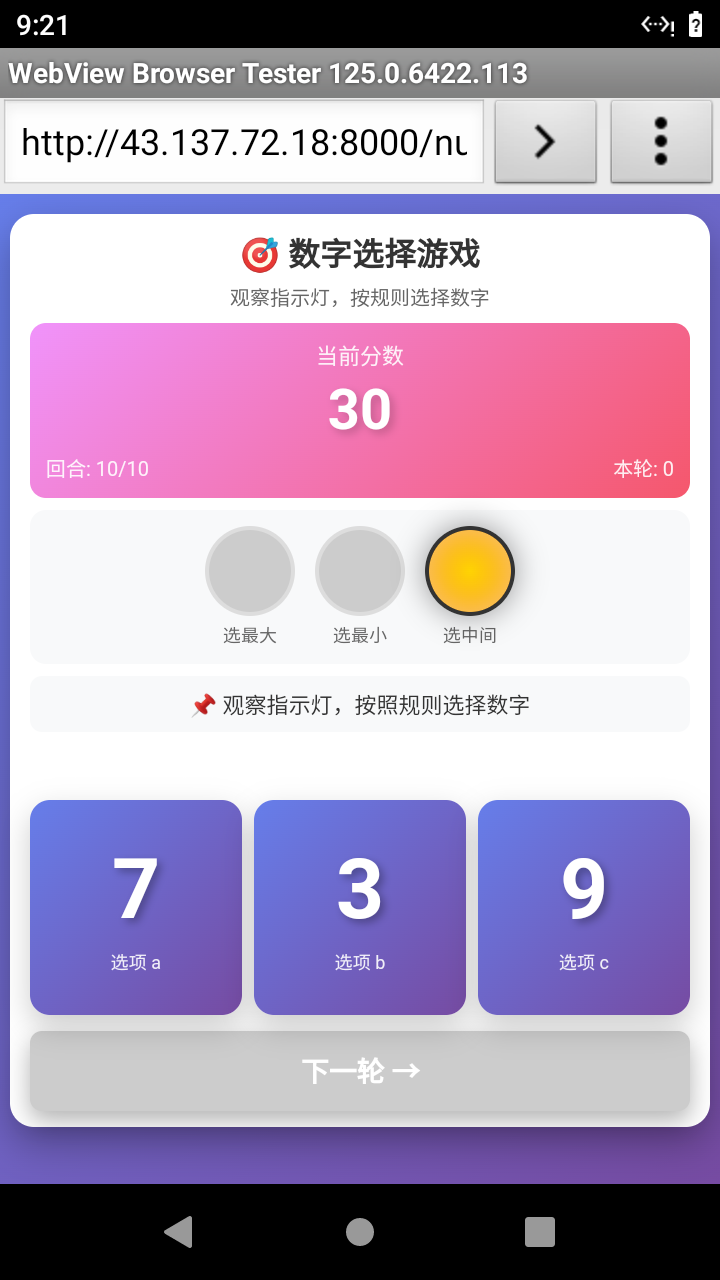

Select the correct number based on the traffic light color.
Answer: 0